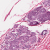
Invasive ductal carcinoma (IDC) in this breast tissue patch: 0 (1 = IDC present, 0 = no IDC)